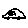
Label: car